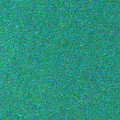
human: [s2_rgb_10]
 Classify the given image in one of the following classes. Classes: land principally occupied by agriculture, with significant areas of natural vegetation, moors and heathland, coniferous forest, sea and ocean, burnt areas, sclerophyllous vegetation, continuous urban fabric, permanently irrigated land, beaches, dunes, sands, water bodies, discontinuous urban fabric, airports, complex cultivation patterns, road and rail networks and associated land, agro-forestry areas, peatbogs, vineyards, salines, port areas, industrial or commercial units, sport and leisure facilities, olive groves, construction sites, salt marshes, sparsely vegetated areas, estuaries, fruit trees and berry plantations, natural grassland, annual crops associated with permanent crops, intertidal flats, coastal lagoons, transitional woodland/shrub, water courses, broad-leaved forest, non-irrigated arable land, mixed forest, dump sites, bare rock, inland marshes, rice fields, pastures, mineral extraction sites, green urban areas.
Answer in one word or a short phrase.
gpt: sea and ocean